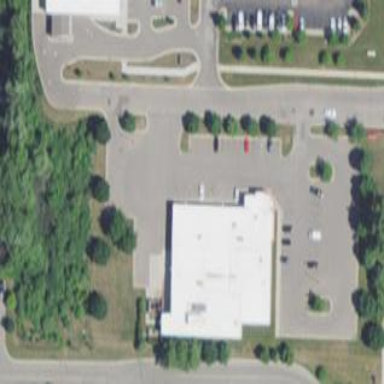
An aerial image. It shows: Supermarket building.